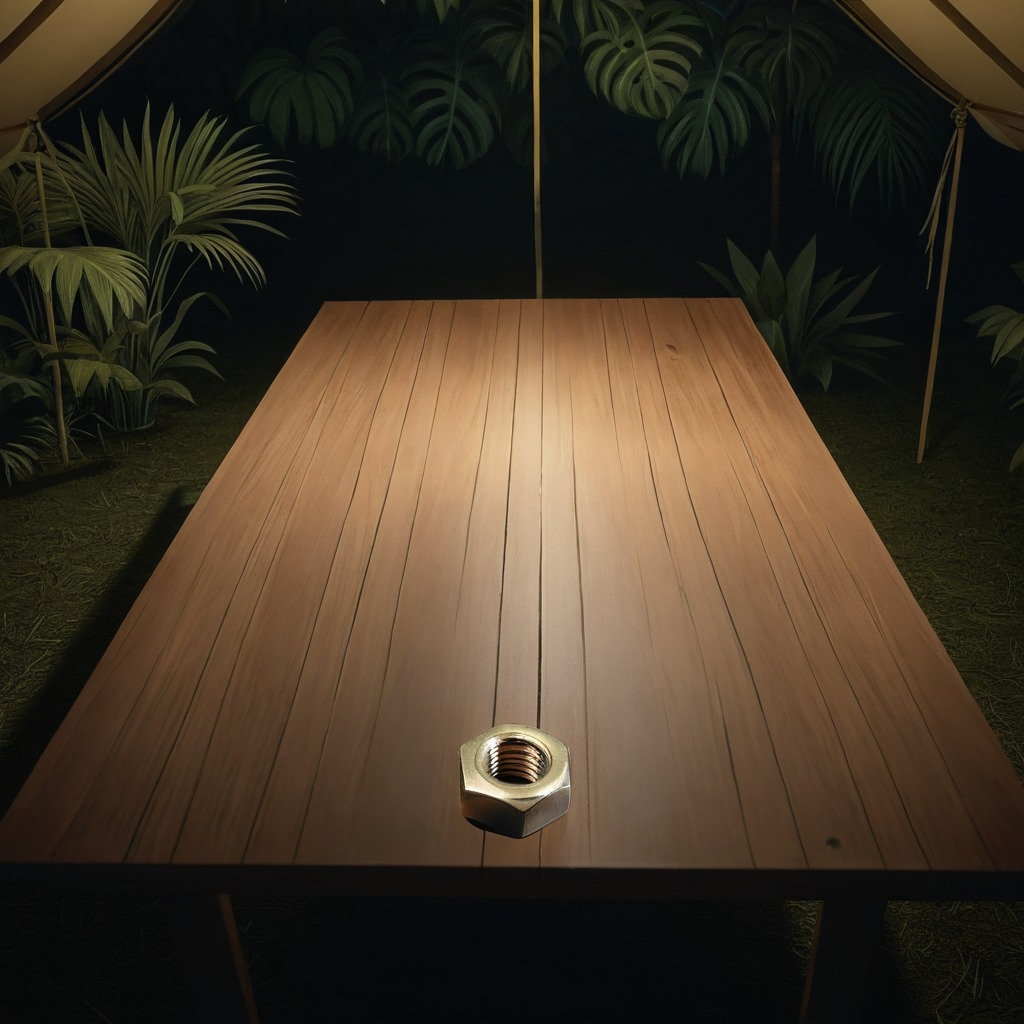
A metal nut is lying on the wooden table.